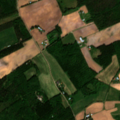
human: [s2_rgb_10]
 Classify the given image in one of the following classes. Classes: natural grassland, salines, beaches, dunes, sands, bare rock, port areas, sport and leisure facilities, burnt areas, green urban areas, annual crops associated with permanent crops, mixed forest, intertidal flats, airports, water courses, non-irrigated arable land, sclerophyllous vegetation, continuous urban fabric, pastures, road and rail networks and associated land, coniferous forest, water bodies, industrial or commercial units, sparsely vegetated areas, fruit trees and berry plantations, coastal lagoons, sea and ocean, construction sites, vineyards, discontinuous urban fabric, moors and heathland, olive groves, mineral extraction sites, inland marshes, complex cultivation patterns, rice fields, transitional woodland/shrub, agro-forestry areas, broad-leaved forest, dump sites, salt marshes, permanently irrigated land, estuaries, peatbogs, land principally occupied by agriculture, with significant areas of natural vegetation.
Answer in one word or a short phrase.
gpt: non-irrigated arable land, land principally occupied by agriculture, with significant areas of natural vegetation, broad-leaved forest, coniferous forest, mixed forest